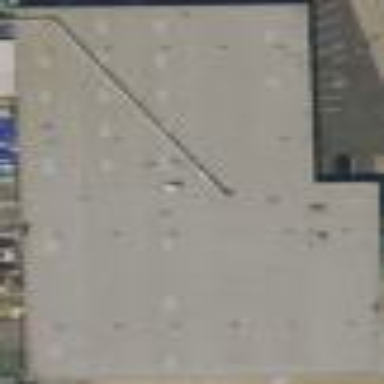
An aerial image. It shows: Warehouse.